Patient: sex M, age 76
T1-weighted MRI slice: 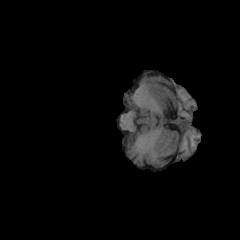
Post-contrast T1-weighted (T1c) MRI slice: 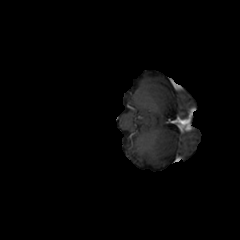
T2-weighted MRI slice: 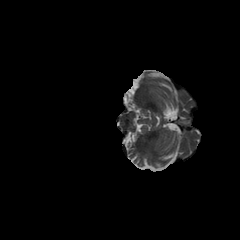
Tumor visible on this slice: no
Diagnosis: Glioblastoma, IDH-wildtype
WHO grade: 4